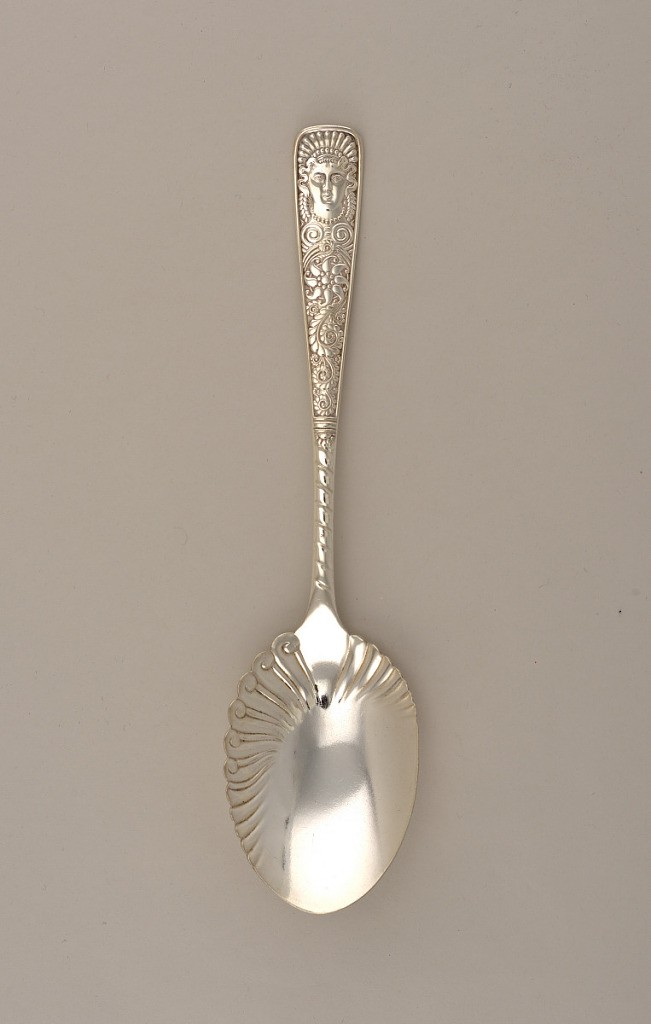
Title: "Assyrian Head" Pattern Berry Spoon
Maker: Meriden Brittania Company, Meriden, Connecticut, USA, 1808 - 1898
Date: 1885–86
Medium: silver plated, metal
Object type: spoon
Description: Oval shaped bowl, decorated with radiating scrolls at base and continuing on bottom half along one side, forming reeded surface on obverse and fluted service on reverse side, and scalloped edge on both.Narrow neck and stem, decorated with diagonal reeding halfway down handle, meeting setting sun motif above banded section. Stem continues, flaring towards terminal, decorated with scrolling foliate pattern, including sun with scrolling rays. Terminating in crowned antique style "Assyrian" head with laurel surrounding neck. Terminal of slightly rounded rectagular shape, with subtle upturn. Reverse side of handle devoid of ornamentation, with plain polished surface.